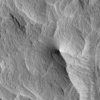
Atmospheric dust classification: not_dusty